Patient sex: F
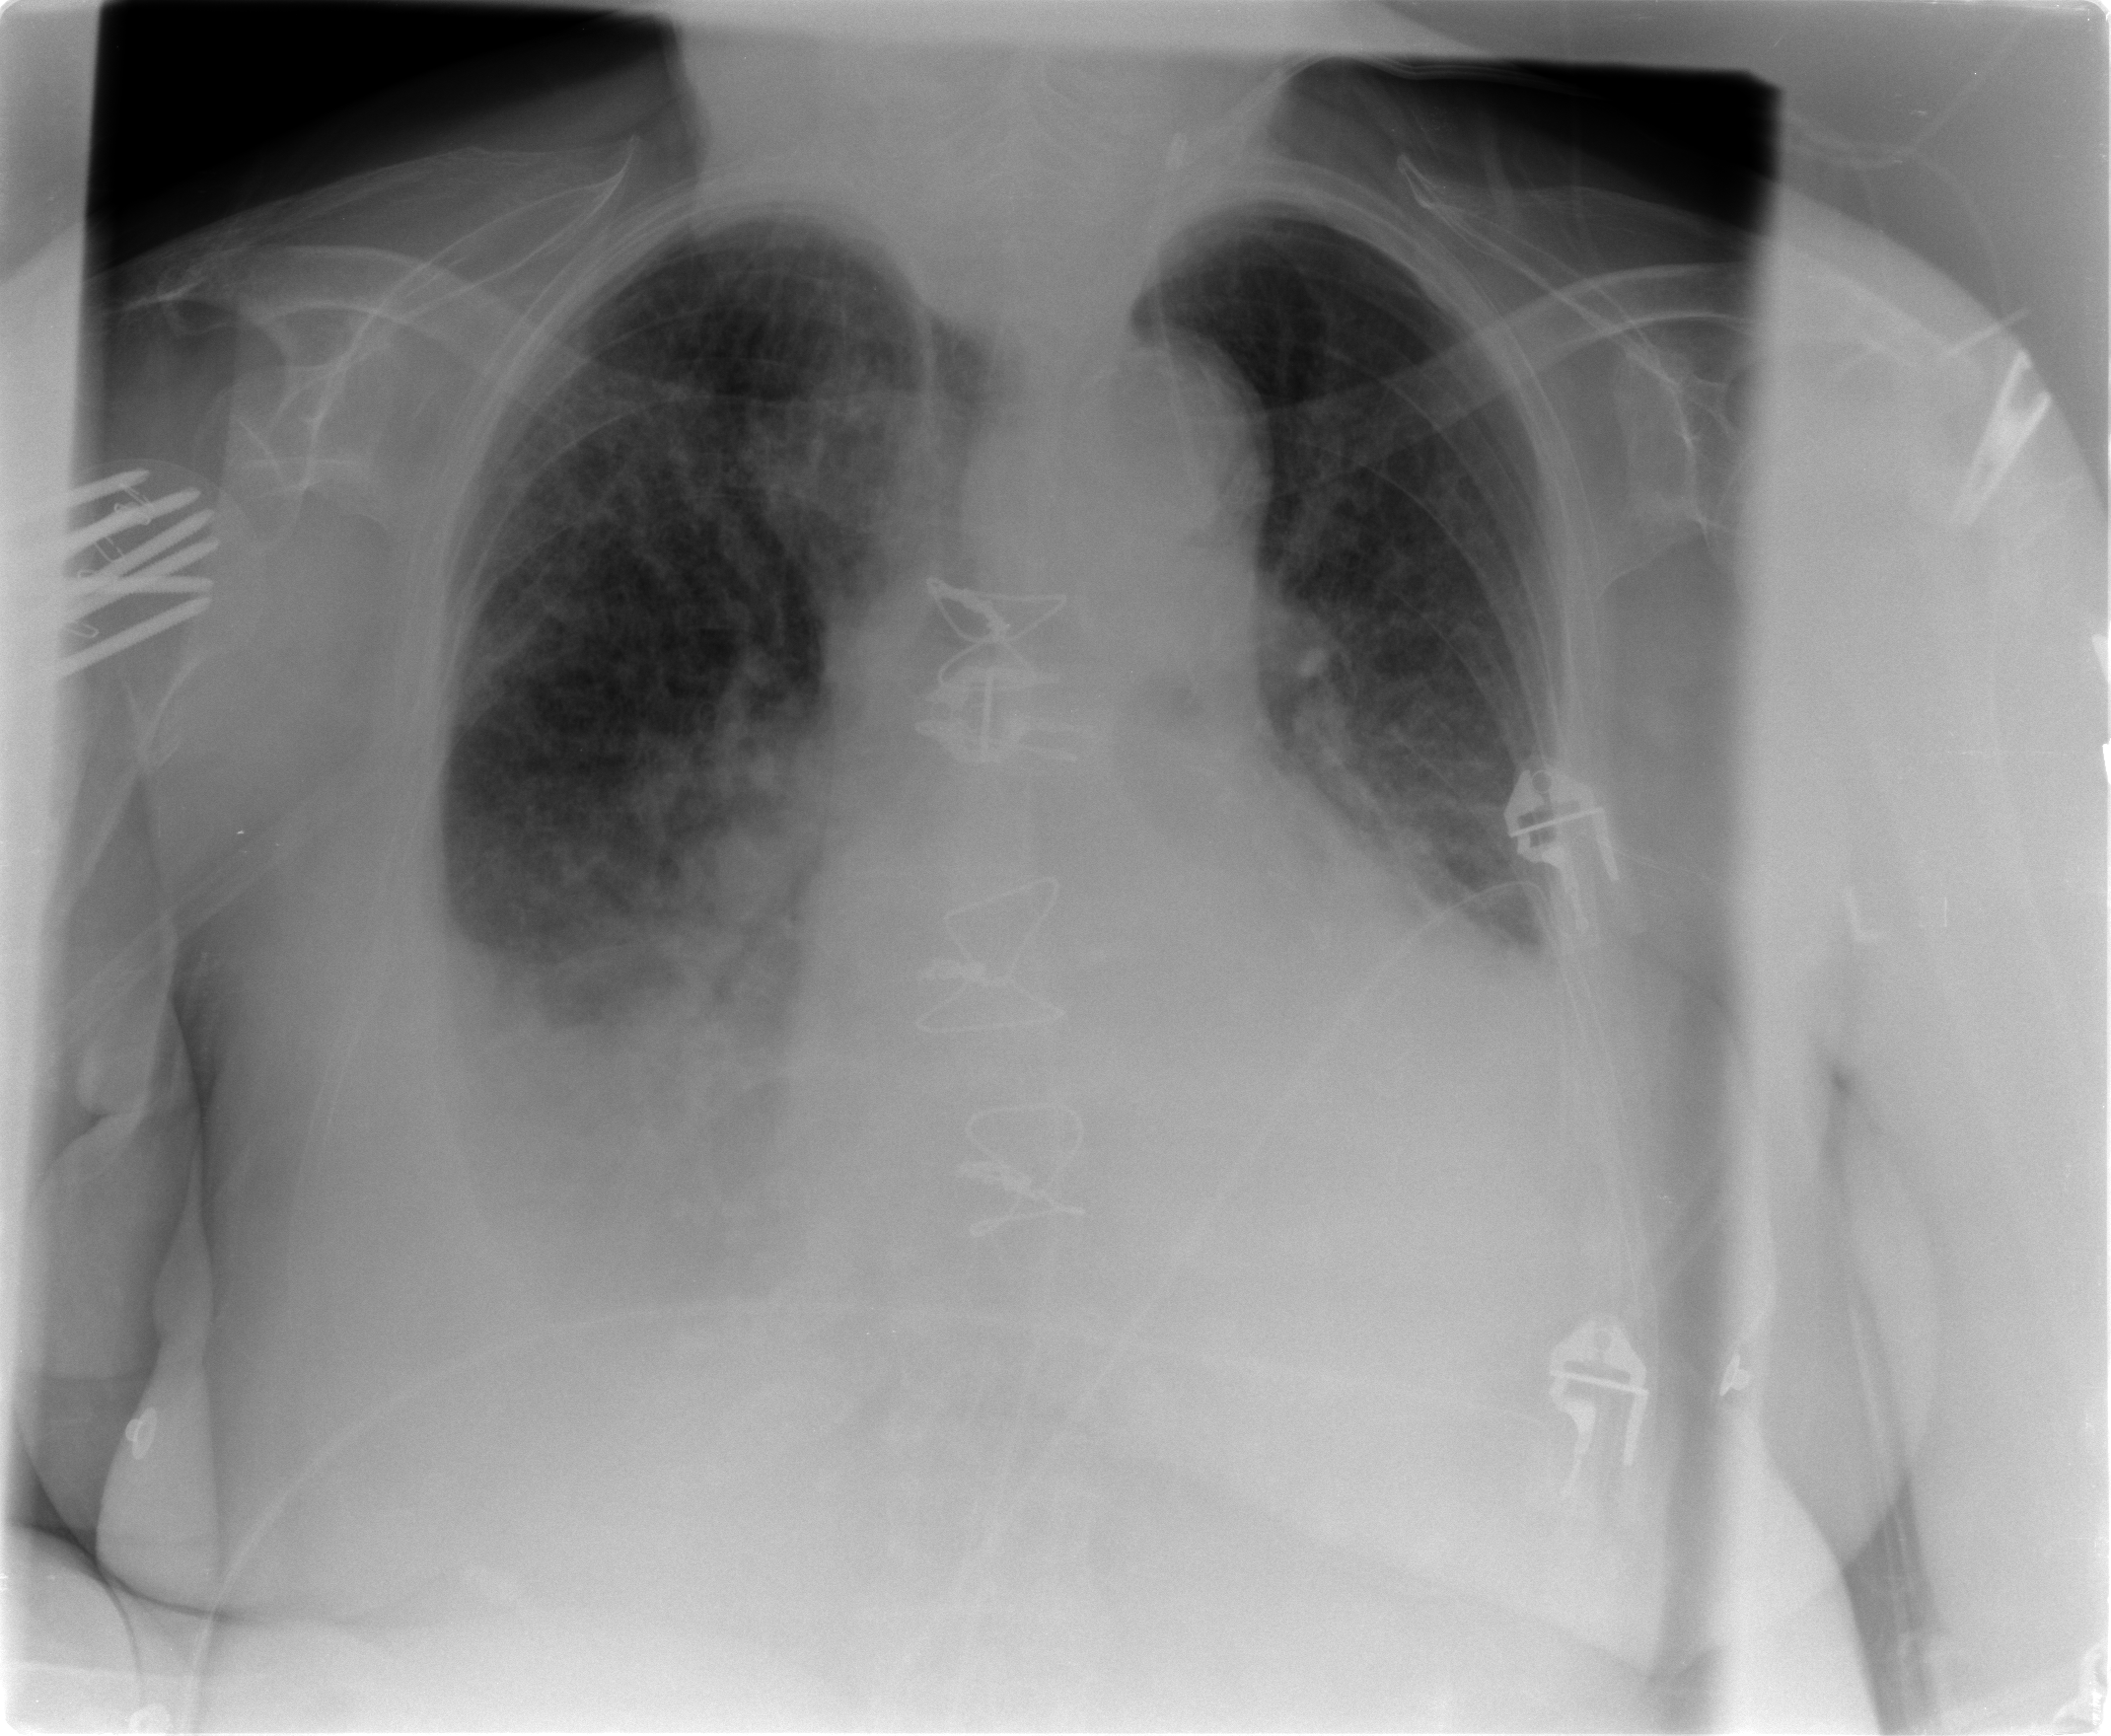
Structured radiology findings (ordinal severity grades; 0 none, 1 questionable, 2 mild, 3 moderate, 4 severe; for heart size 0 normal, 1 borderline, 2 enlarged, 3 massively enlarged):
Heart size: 2
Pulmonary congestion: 3
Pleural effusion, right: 3
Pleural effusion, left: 2
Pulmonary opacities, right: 1
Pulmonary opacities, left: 0
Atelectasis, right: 2
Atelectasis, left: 2